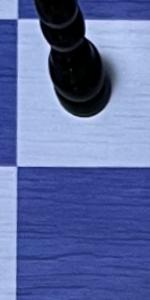
Label: Empty